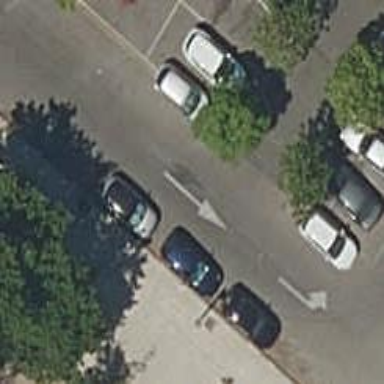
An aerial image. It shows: Asphalt parking aisle along service road.